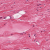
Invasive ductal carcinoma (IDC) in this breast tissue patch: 0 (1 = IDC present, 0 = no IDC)